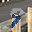
Label: 9